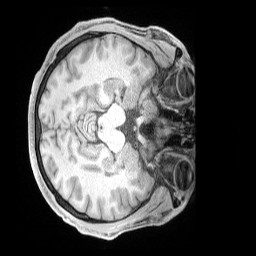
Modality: T1w
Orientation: axial
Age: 34
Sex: male
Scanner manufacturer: siemens
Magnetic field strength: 3 T
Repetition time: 2 s
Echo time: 0.00211 s